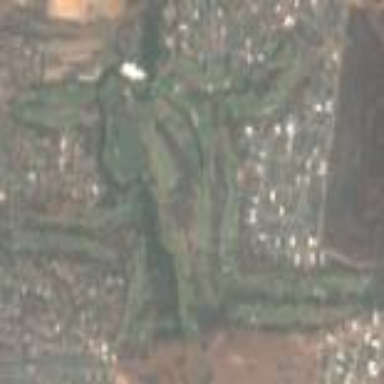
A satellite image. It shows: Golf course surrounded by greenery.